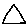
Label: triangle